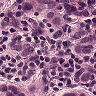
Metastatic tissue present: yes